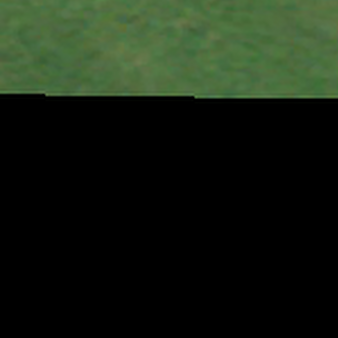
Label: other